Field crop: maize
Growth stage: 2
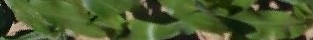
Species: maize